Field crop: maize
Growth stage: 2
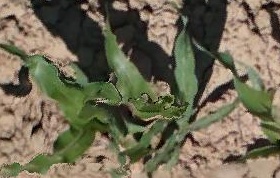
Species: maize